Interaction volume radius: 10 \u00c5
Interaction volume height: 10 \u00c5
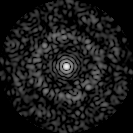
Disorder parameter: 0.8238